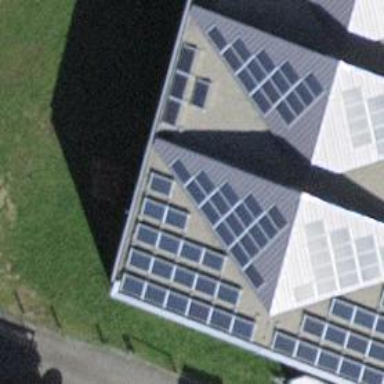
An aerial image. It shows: Solar photovoltaic panel generator.